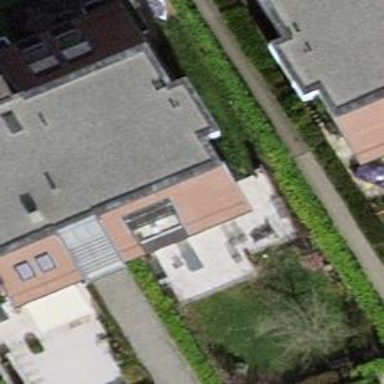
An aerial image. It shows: Garden enclosed by fence.